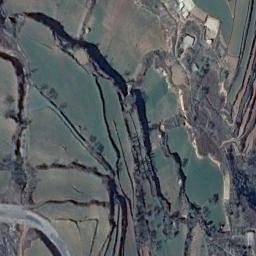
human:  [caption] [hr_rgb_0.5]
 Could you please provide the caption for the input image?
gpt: Many green plants are on the terrace .

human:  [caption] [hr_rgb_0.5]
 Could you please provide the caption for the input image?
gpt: There is a row of grey houses beside the terraces .

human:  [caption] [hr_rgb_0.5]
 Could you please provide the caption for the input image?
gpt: A large layer of brown and green mixed terraces with several winding narrow paths .

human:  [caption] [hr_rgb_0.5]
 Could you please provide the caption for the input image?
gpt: The bare and green terrace is next to some houses and trees .

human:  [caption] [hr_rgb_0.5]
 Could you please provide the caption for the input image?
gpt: There are several buildings beside the green terraces .